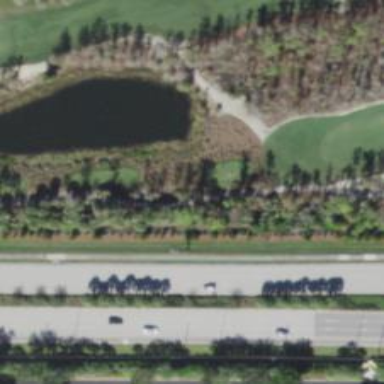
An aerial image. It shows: Grassy area designated as golf tee.